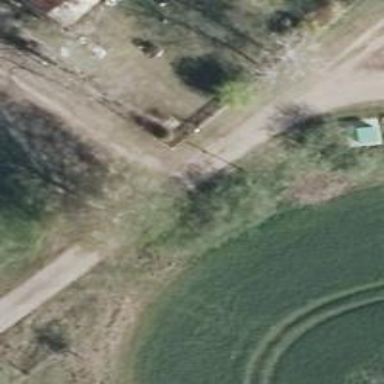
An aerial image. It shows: Alley classified as service road.